Aerial crown-view tile of a tropical tree (Barro Colorado Island, Panama), acquired 20250512:
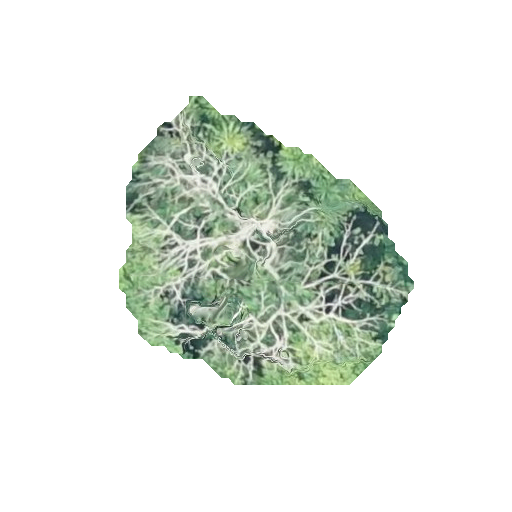
Species: Trattinnickia aspera
GBIF accepted scientific name: Trattinnickia aspera
Crown area: 86.176 m²